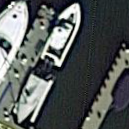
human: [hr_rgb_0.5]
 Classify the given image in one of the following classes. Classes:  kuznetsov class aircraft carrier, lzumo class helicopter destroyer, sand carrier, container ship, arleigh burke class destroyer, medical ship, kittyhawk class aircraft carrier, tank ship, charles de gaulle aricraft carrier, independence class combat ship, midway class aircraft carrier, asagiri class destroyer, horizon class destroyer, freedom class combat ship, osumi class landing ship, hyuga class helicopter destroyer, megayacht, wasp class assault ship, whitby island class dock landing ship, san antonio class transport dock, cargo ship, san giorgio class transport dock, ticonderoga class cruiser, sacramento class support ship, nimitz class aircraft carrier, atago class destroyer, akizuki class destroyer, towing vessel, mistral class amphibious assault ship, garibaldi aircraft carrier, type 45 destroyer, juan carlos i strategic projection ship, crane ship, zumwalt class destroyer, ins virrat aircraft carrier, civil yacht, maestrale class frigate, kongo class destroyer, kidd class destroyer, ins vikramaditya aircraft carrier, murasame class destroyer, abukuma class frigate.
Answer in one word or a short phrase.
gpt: Civil yacht